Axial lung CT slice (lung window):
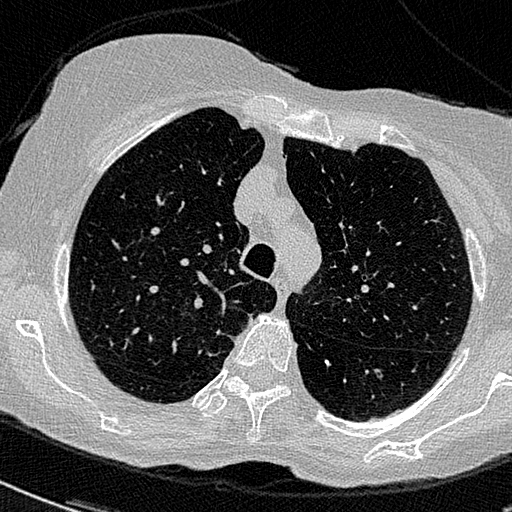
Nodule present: no